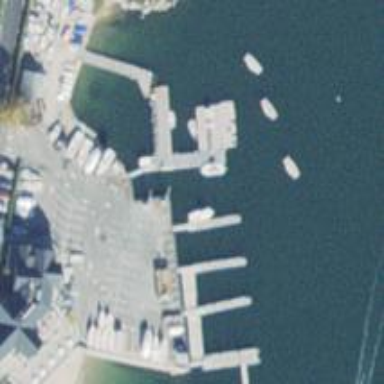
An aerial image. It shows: Man-made pier.